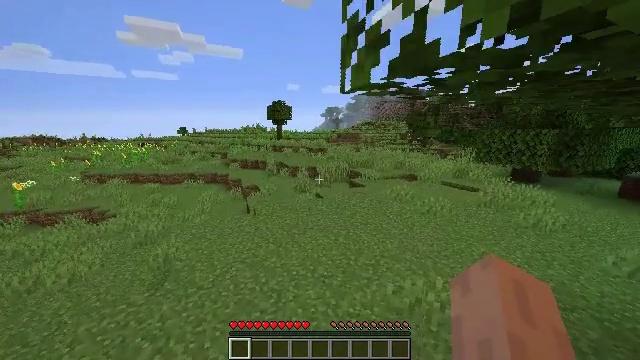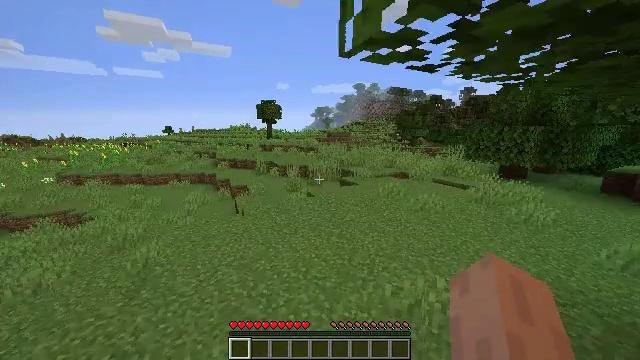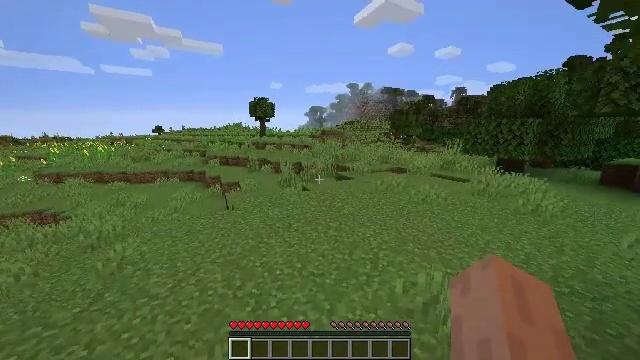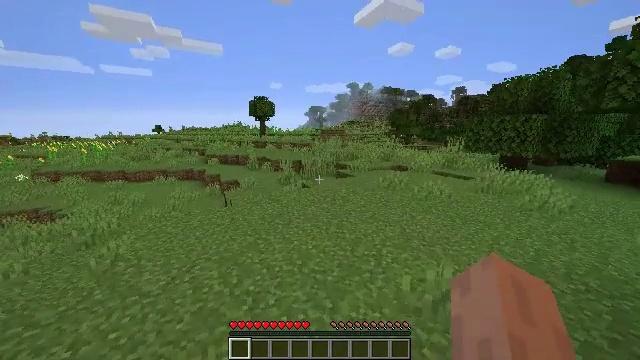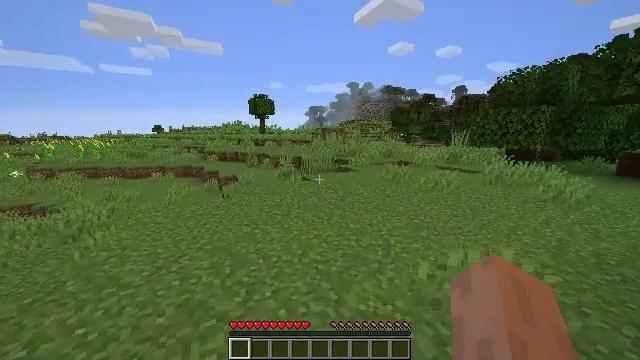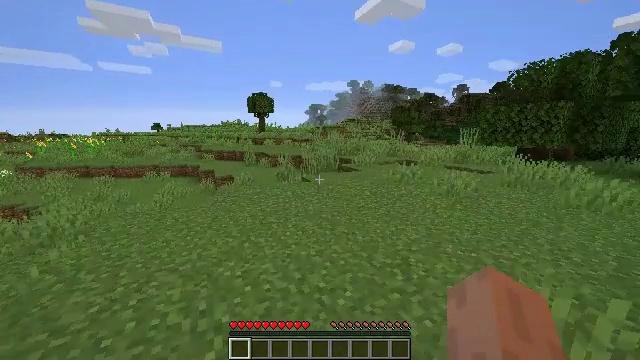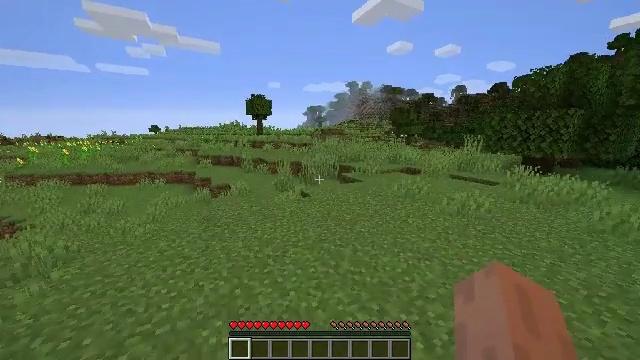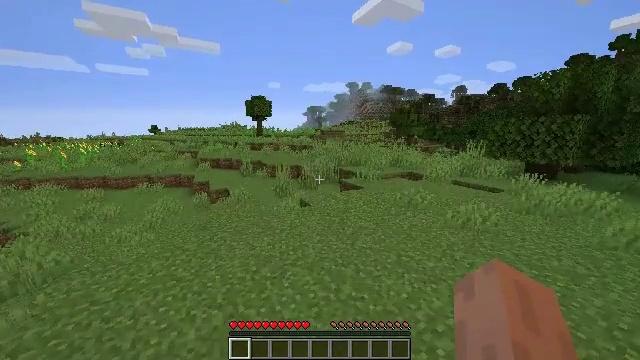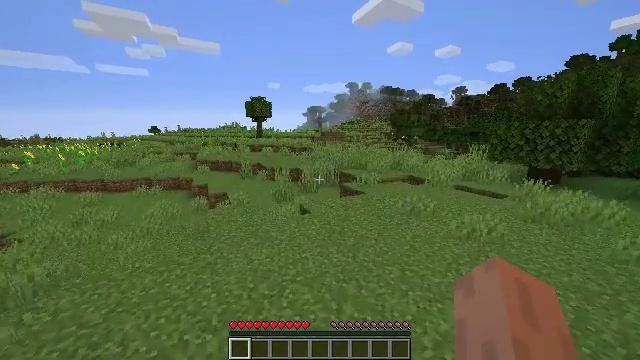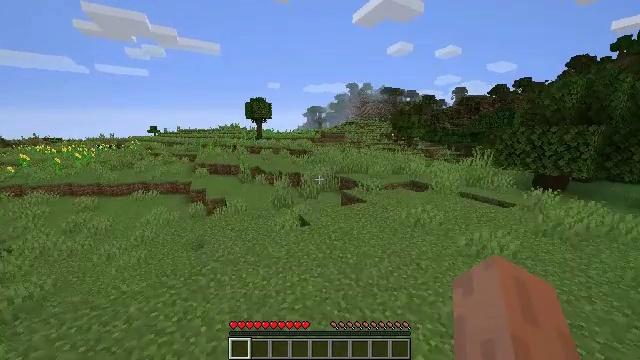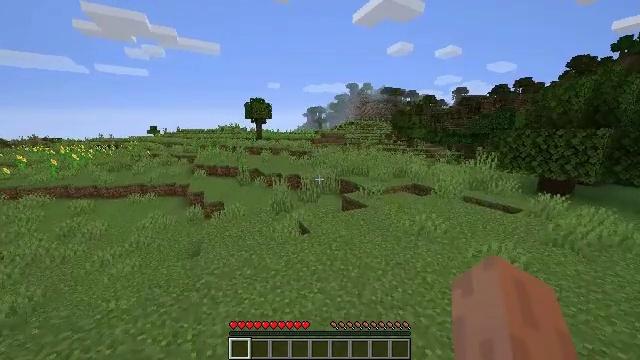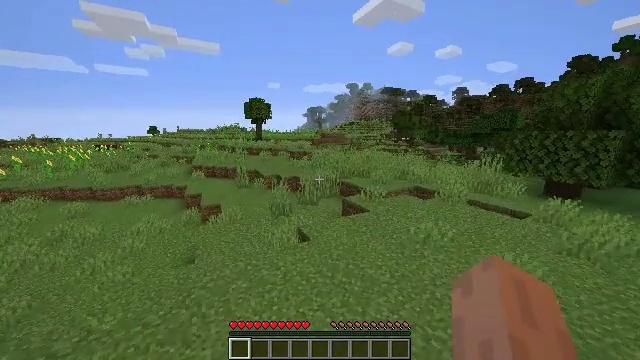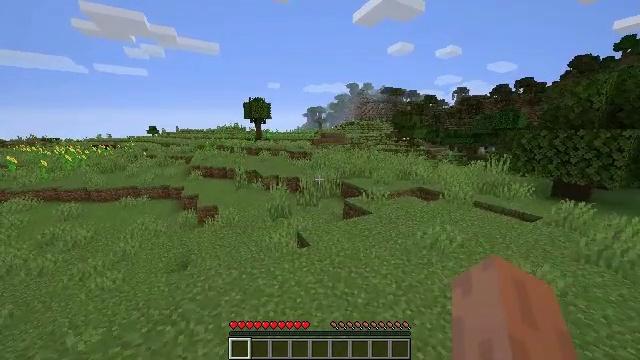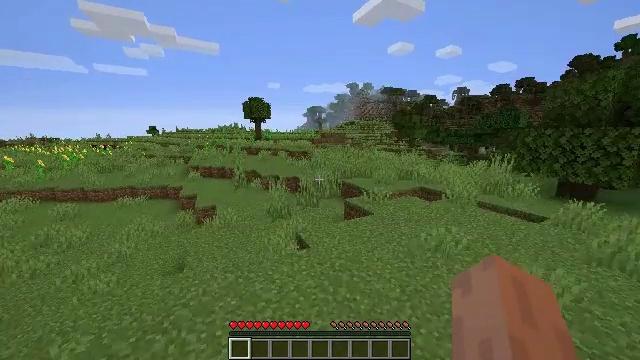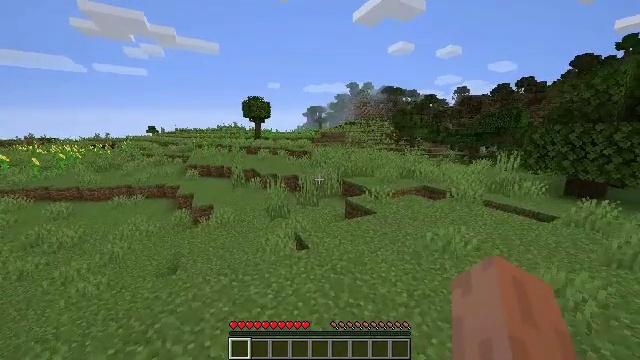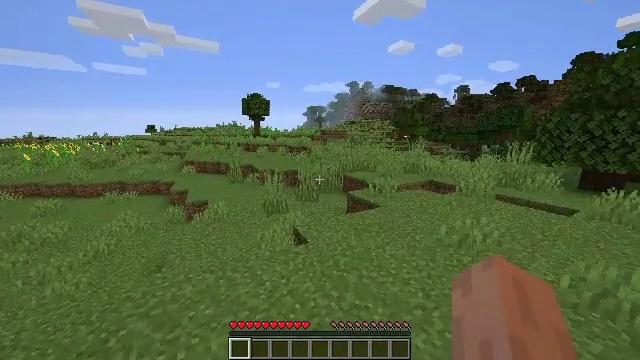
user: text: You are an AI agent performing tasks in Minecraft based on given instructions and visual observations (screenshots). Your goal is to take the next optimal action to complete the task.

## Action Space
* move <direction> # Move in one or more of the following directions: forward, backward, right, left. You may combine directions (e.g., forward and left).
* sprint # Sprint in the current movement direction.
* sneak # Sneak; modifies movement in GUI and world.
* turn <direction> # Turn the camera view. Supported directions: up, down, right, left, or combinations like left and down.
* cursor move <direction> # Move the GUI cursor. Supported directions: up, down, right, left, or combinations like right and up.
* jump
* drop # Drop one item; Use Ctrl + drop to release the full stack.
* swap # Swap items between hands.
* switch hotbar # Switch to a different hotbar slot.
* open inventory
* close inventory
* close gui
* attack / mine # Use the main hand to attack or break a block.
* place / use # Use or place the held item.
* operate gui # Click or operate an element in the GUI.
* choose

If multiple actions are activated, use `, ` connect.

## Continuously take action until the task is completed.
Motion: motion action
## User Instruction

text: Attack the oak planks to recycle it.
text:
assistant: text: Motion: move forward, turn right, attack / mine
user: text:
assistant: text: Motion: move forward, turn right, attack / mine
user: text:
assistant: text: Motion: move forward, attack / mine
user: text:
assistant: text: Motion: move forward, attack / mine
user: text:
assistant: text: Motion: move forward, attack / mine
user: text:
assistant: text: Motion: move forward, attack / mine, jump
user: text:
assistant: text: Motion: move forward, attack / mine, jump
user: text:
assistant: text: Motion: move forward, attack / mine, jump
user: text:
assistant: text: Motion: move forward, attack / mine, jump
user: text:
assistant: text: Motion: move forward, attack / mine, jump
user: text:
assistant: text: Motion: move forward, attack / mine
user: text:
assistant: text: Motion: move forward, attack / mine
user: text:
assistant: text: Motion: move forward, attack / mine
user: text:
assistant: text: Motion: move forward, attack / mine
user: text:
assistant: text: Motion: move forward, attack / mine
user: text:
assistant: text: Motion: move forward, attack / mine
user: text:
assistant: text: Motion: move forward, turn left, attack / mine
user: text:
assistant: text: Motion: move forward, turn left, attack / mine
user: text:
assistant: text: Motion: move forward, turn left, attack / mine
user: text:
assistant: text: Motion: move forward, turn left, attack / mine, jump
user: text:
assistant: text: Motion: move forward, turn left, attack / mine, jump
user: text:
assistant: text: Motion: move forward, attack / mine, jump
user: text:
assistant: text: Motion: move forward, attack / mine, jump
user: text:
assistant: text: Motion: move forward, attack / mine, jump
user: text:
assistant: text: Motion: move forward, attack / mine, jump
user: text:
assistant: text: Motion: move forward, attack / mine
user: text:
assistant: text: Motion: move forward, attack / mine
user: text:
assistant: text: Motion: move forward, attack / mine
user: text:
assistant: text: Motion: move forward, attack / mine
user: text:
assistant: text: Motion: move forward, attack / mine